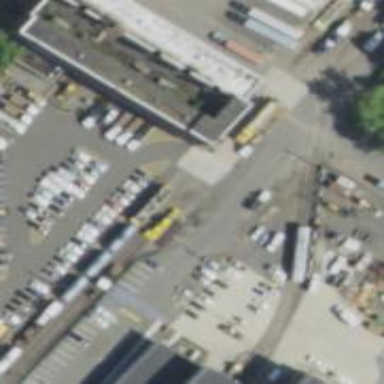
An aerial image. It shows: Industrial building.